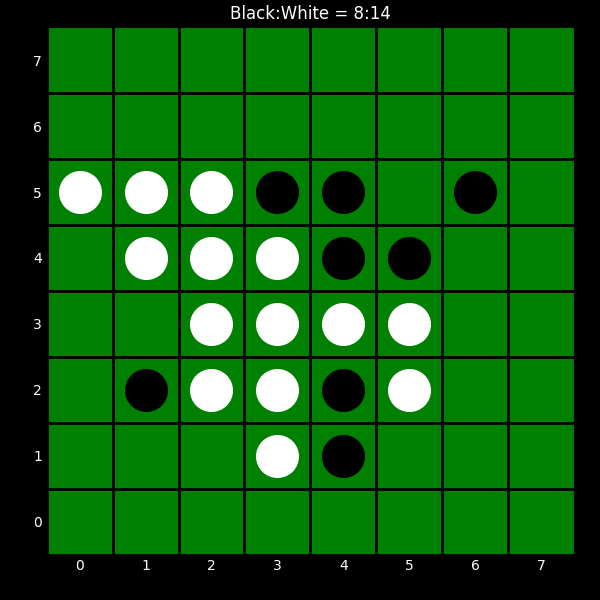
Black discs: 8
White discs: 14